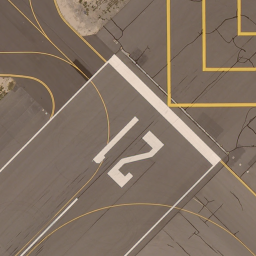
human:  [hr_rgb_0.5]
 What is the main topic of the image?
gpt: runway